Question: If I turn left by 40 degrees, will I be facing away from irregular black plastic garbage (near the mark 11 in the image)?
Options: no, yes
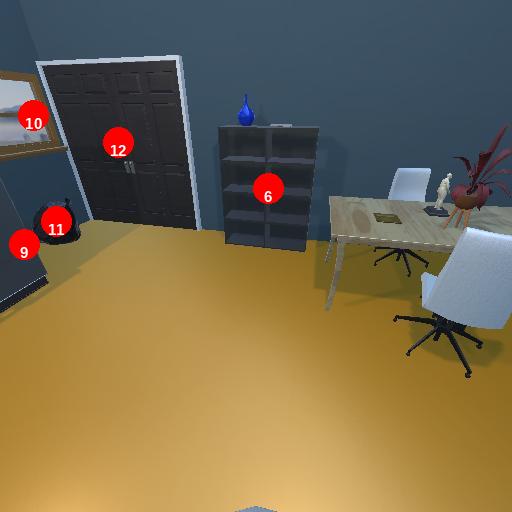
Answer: no